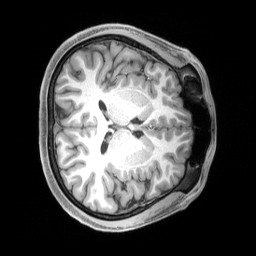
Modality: T1w
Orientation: axial
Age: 22
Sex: male
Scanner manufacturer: siemens
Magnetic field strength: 3 T
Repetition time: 2.4 s
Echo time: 0.00219 s